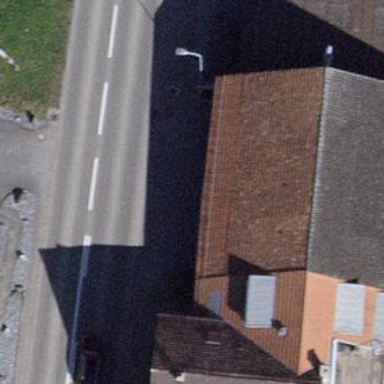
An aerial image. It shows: Farm shop.